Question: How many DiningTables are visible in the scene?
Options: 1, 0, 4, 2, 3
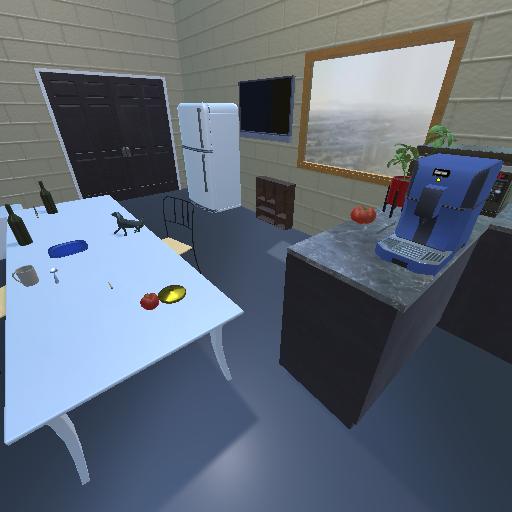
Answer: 1